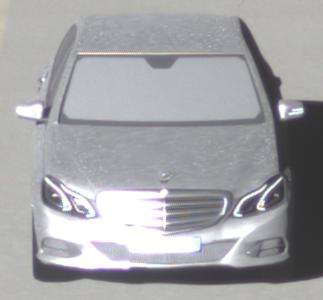
Make: Mercedes-Benz
Model: E 200
Detailed model: E-Class (212) Limousine
Model produced from: 2013/04
Model produced until: 2015/10
Doors: 4
Color: white
Road condition: wet road
Daytime: morning or afternoon
Contrast: high contrast